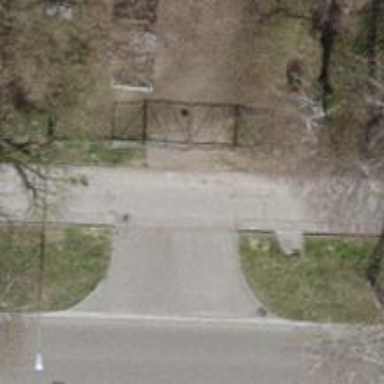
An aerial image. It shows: Gate.